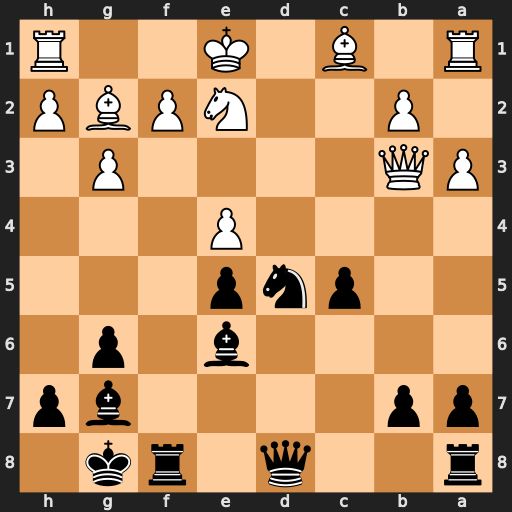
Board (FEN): r2q1rk1/pp4bp/4b1p1/2pnp3/4P3/PQ4P1/1P2NPBP/R1B1K2R
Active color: b
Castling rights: KQ
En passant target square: -
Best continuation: Nf4 Qxe6+ Nxe6